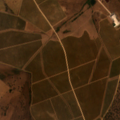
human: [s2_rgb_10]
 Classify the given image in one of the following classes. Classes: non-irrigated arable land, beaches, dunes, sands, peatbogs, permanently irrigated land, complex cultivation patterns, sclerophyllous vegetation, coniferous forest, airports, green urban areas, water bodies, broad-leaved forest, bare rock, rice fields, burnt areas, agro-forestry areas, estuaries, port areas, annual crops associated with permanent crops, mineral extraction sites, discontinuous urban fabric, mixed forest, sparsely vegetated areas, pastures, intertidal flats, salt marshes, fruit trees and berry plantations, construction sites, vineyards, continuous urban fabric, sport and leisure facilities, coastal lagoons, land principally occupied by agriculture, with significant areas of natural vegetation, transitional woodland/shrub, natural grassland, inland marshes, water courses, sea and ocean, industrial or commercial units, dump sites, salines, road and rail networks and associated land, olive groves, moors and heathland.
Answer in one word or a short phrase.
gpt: non-irrigated arable land, vineyards, pastures, complex cultivation patterns, agro-forestry areas